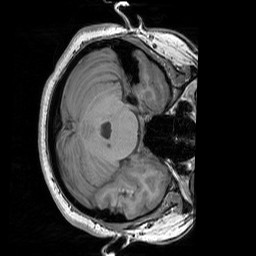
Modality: T1w
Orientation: axial